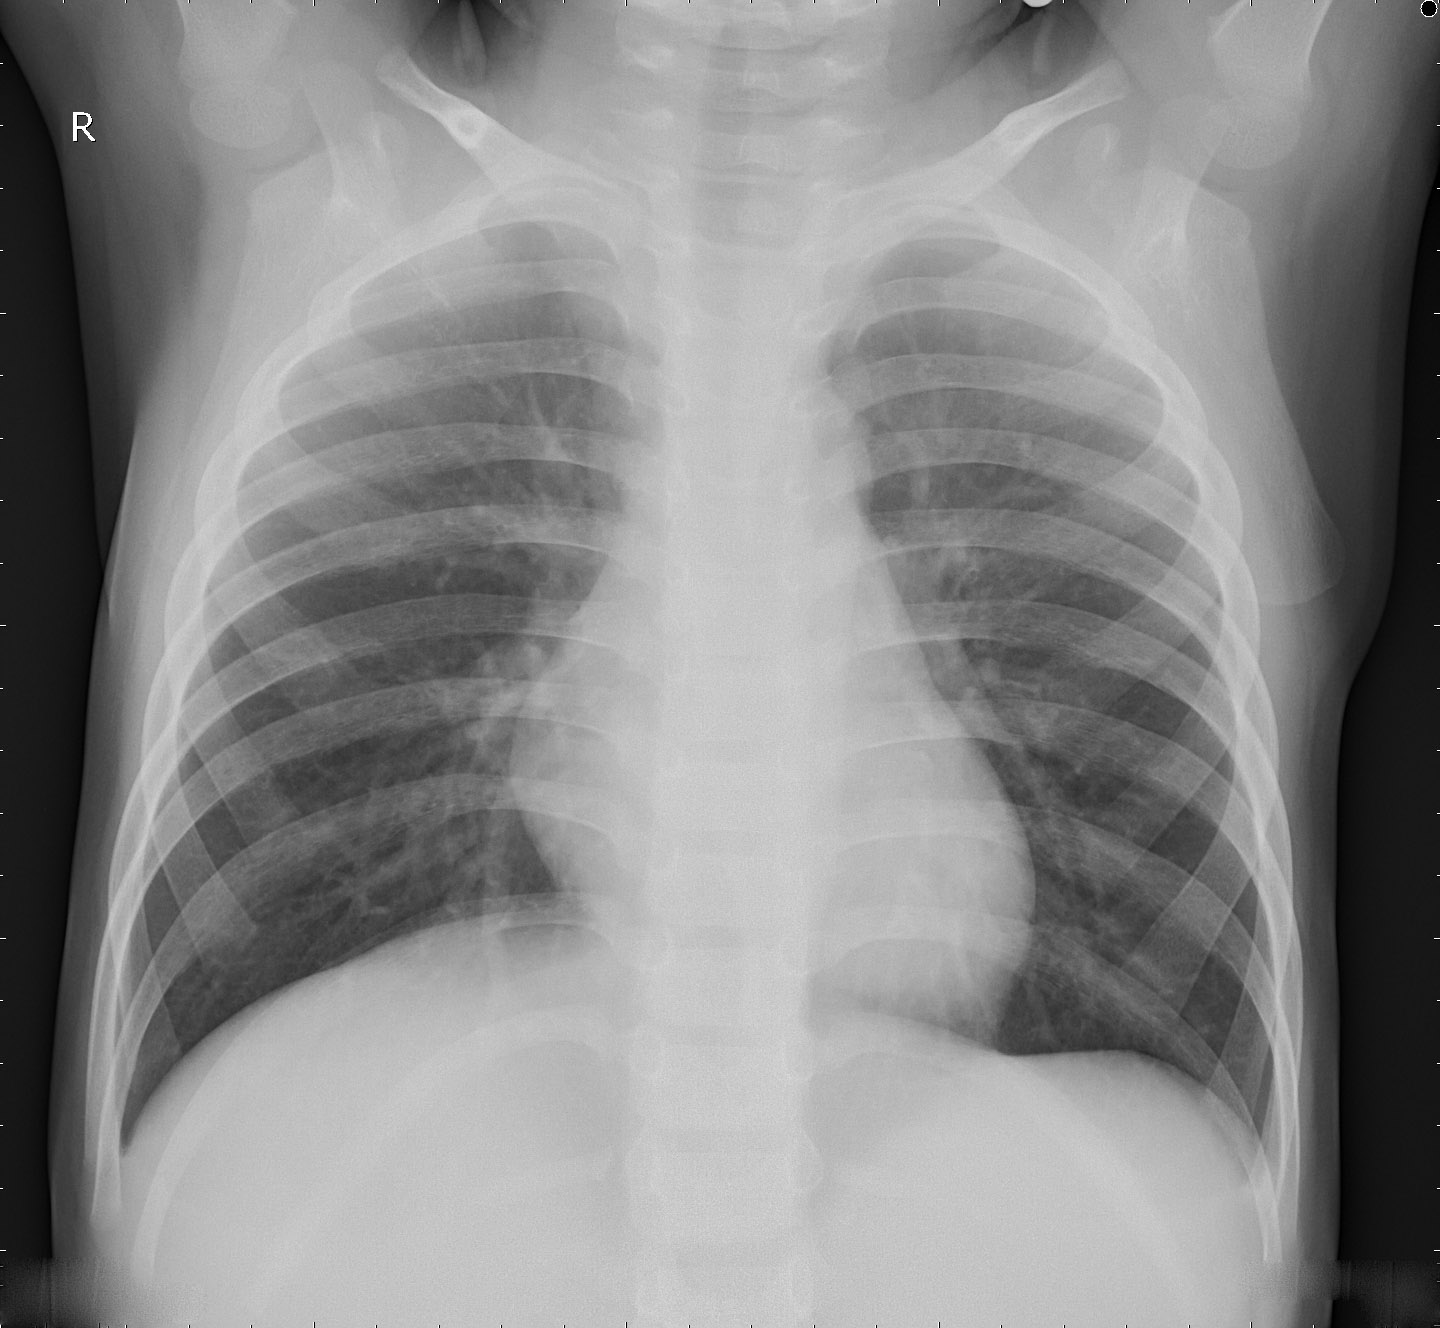
Diagnosis: NORMAL